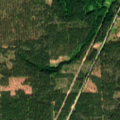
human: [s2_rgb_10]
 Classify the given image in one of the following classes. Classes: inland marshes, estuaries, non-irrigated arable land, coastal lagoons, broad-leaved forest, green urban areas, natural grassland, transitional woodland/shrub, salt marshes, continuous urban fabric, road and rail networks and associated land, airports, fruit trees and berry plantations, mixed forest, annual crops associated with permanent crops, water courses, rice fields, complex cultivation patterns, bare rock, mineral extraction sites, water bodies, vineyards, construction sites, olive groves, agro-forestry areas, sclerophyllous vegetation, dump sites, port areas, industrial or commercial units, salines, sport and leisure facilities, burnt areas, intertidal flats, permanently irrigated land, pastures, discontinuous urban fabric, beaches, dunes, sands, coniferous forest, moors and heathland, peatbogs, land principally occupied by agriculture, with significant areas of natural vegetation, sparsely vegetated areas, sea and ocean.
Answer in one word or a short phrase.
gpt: complex cultivation patterns, broad-leaved forest, coniferous forest